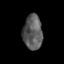
Tissue: skin
Cell type: Epithelial cells
Senescence score: 0.2369
Nuclear area (px): 657
Mean DAPI intensity: 91.014